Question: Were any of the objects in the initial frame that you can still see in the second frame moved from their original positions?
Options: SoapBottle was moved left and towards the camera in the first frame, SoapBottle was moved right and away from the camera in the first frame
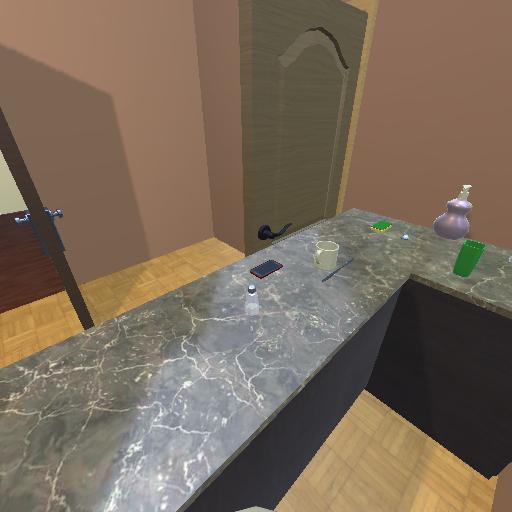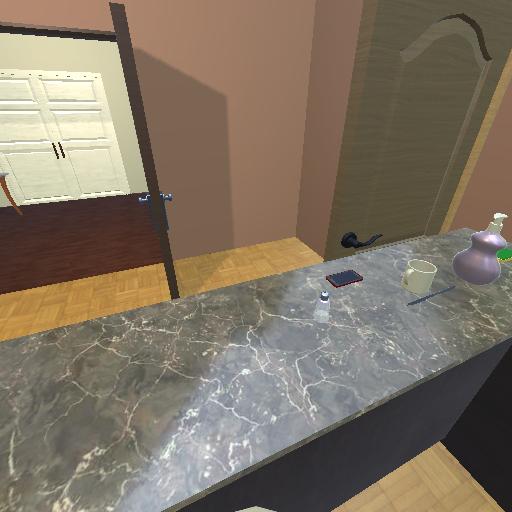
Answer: SoapBottle was moved left and towards the camera in the first frame